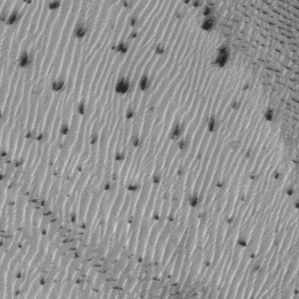
Label: frost